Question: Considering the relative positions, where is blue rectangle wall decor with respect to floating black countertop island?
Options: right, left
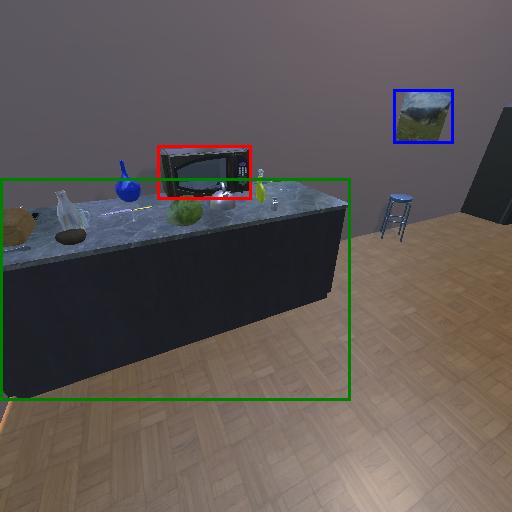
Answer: right